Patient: sex F, age 58
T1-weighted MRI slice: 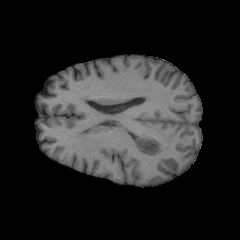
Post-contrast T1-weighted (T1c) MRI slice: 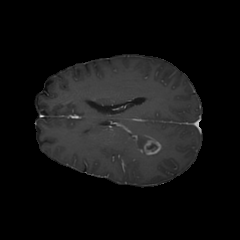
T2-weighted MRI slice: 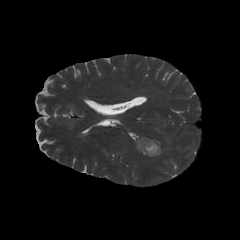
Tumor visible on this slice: yes
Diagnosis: Glioblastoma, IDH-wildtype
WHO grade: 4